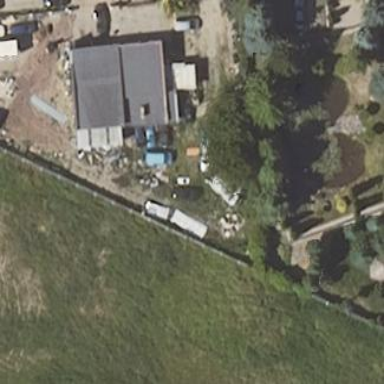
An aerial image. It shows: Fence.